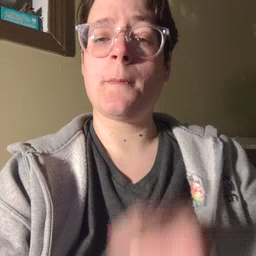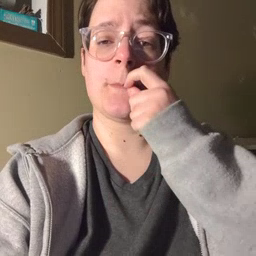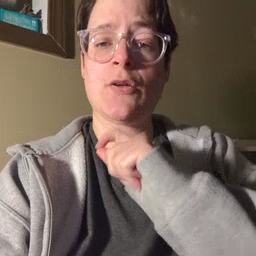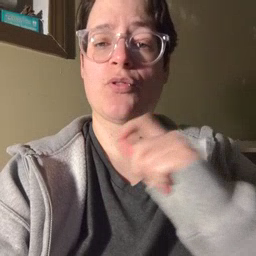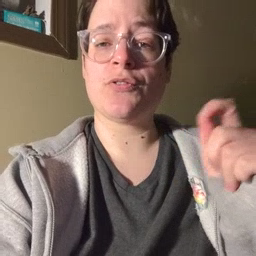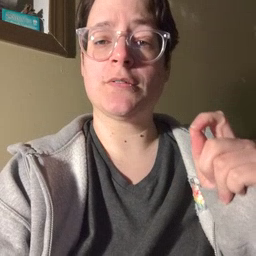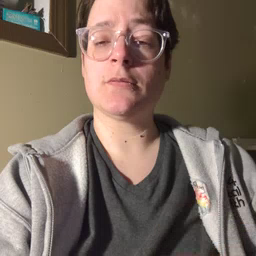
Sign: pencil